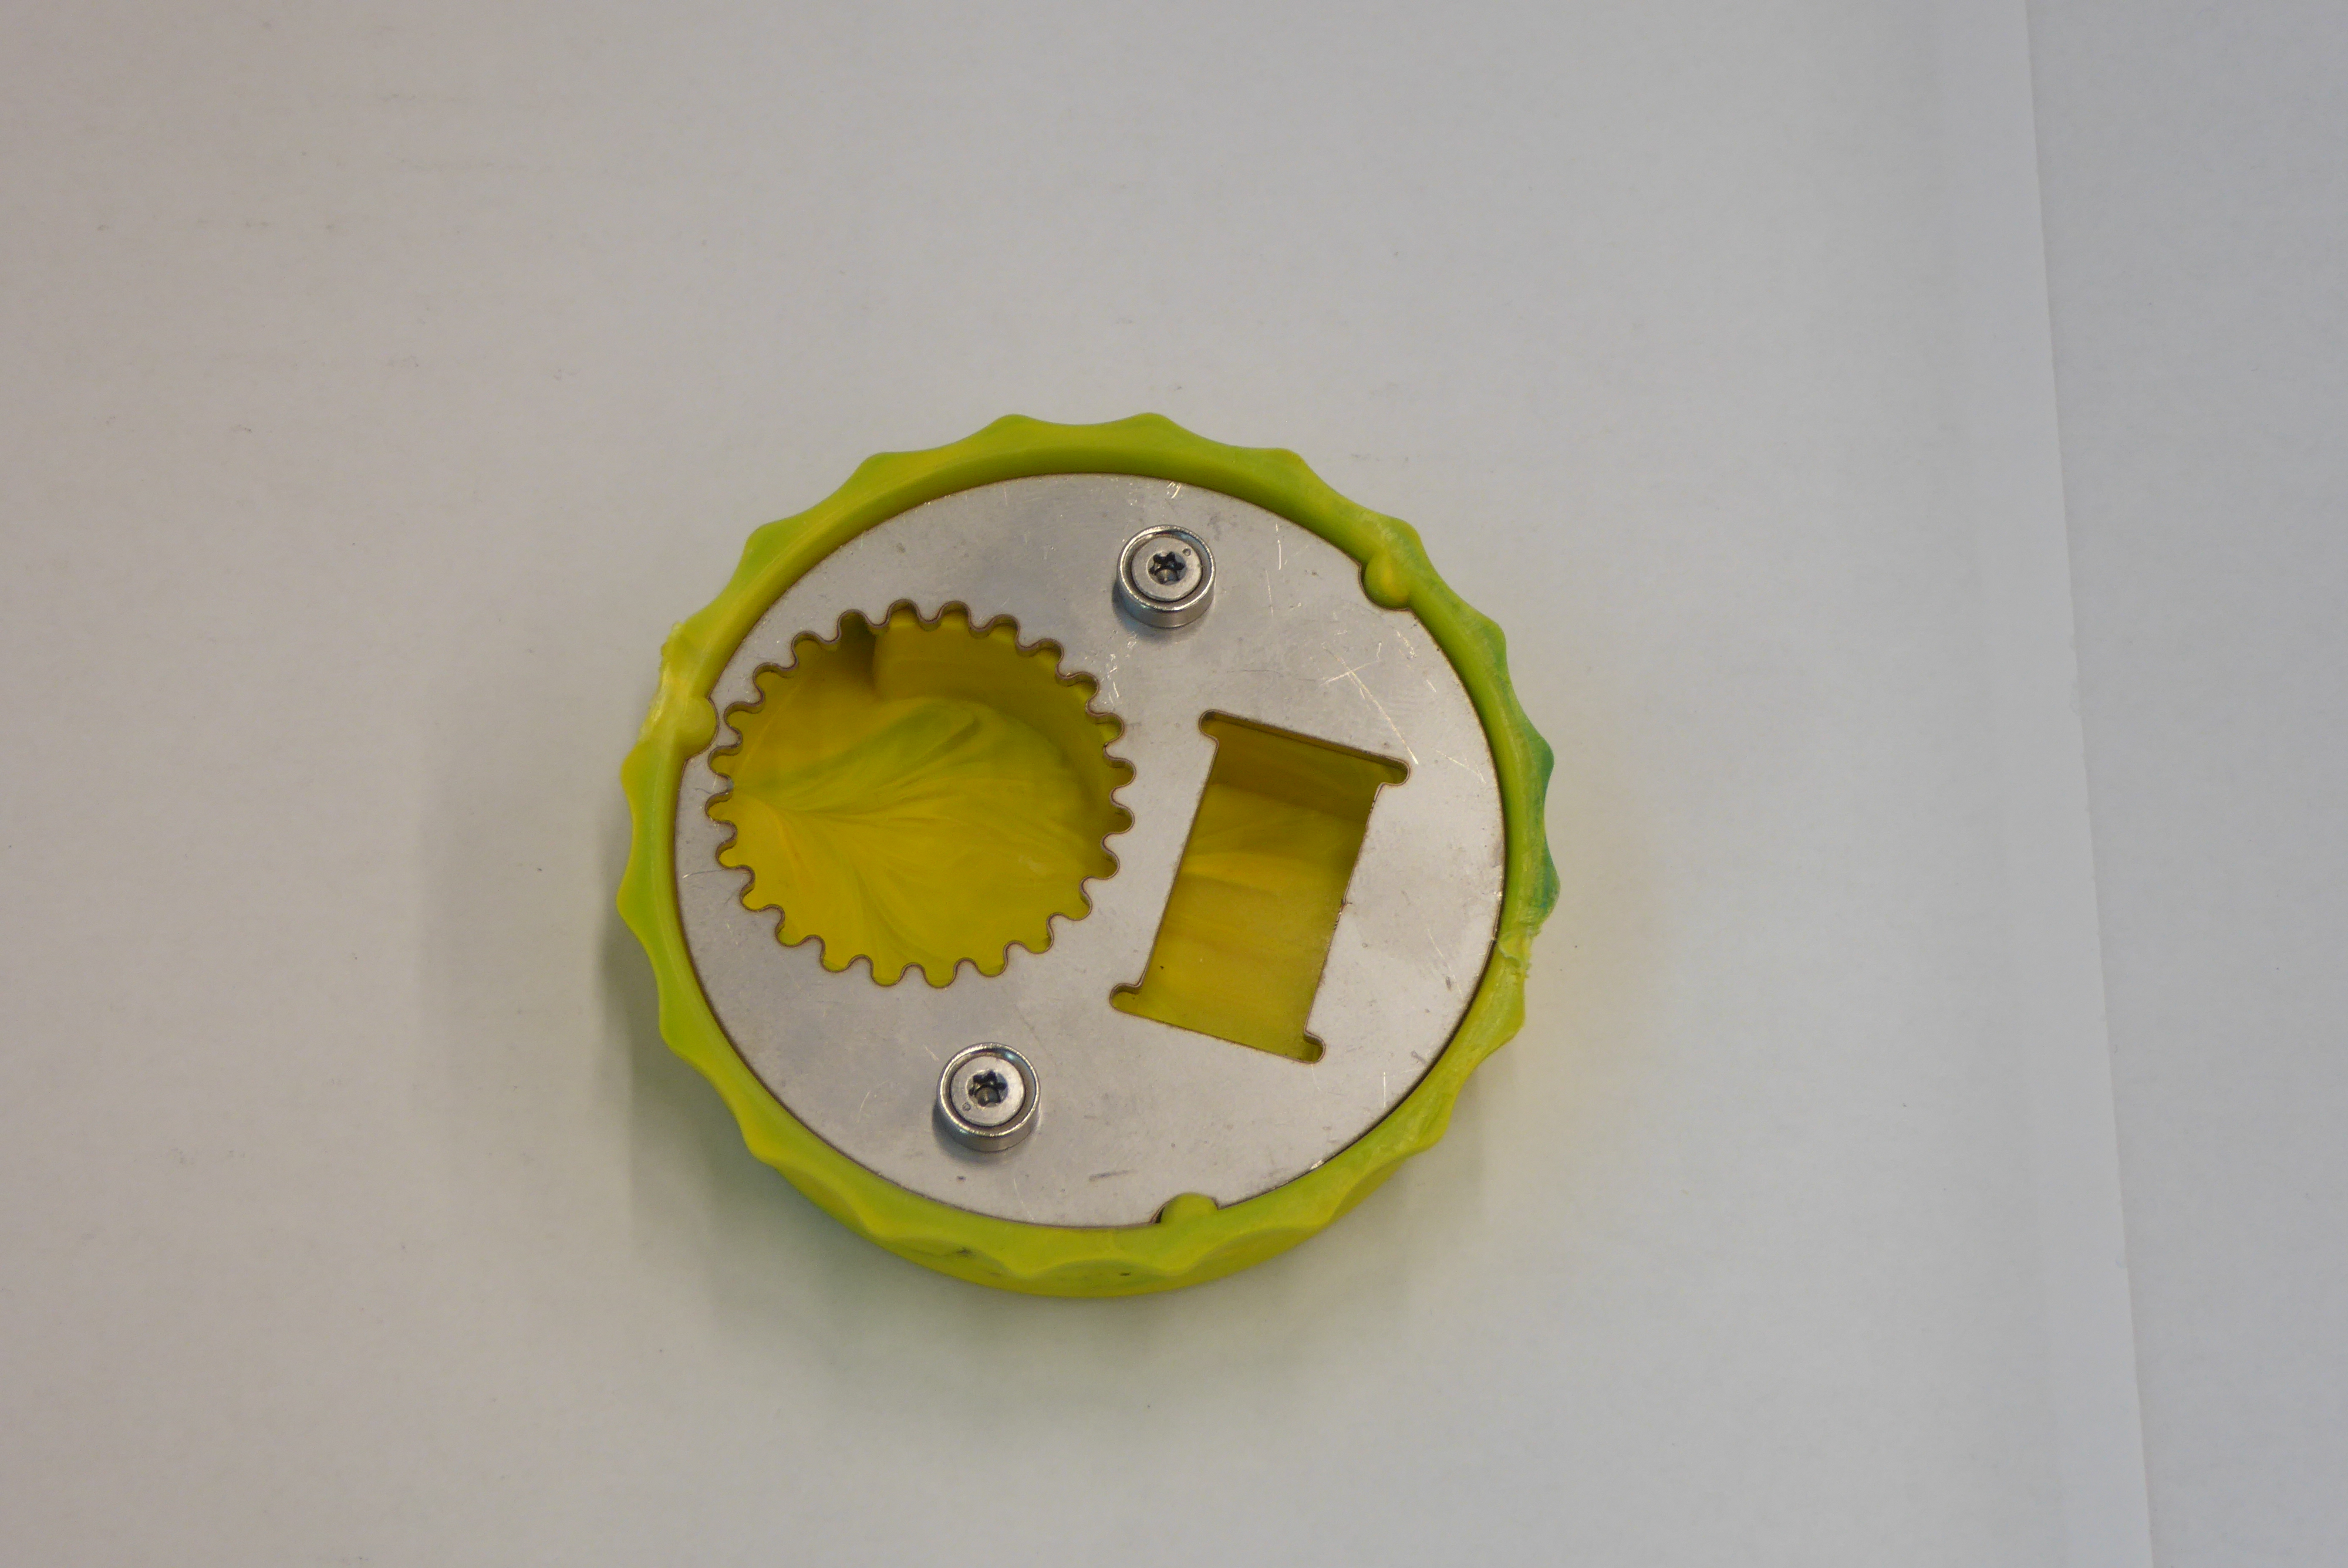
Label: Bottle Opener